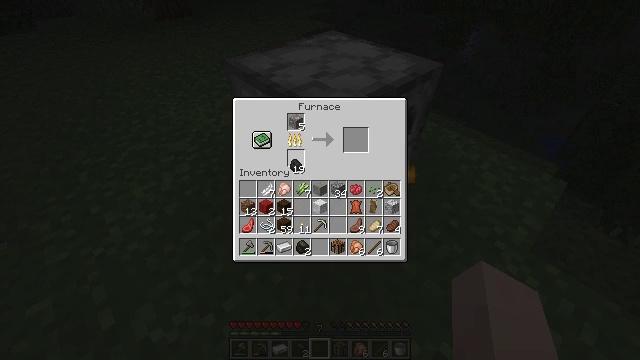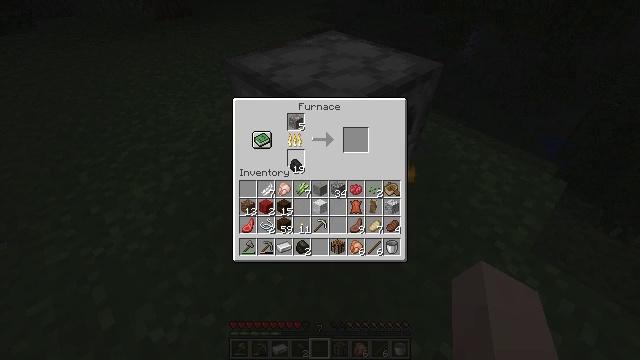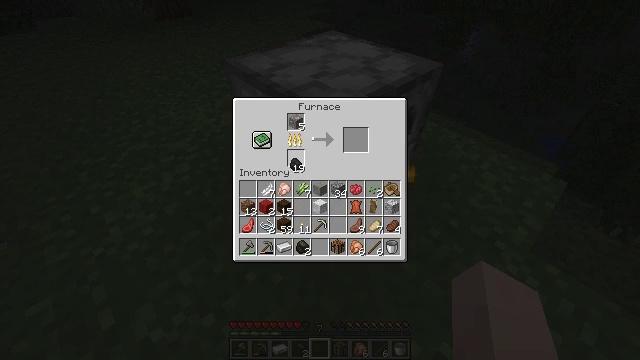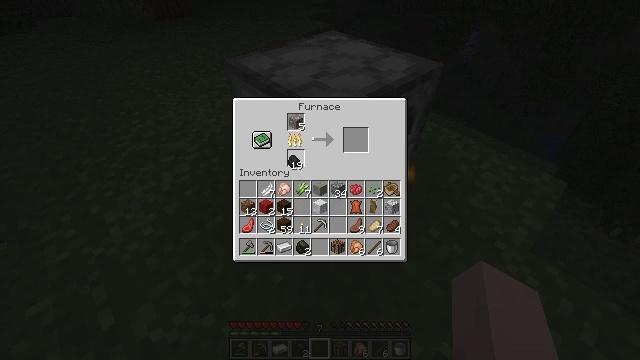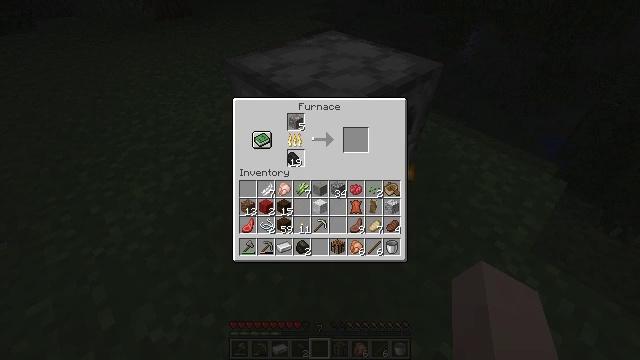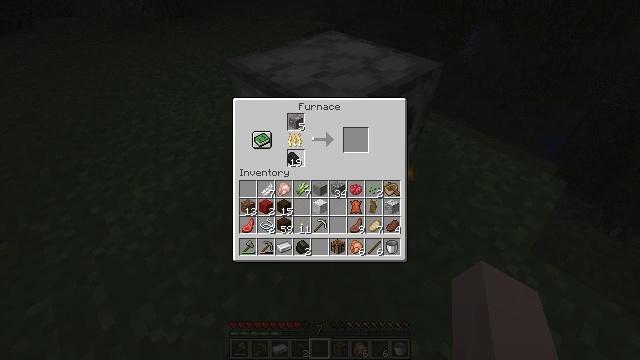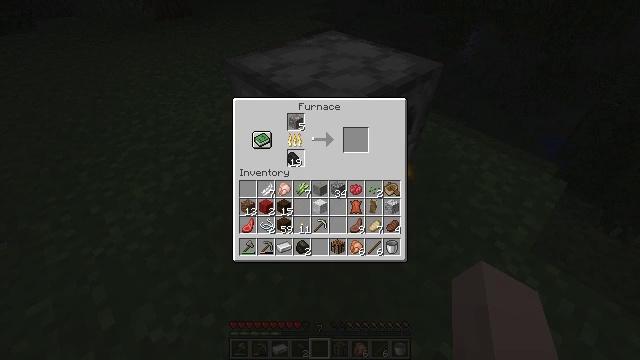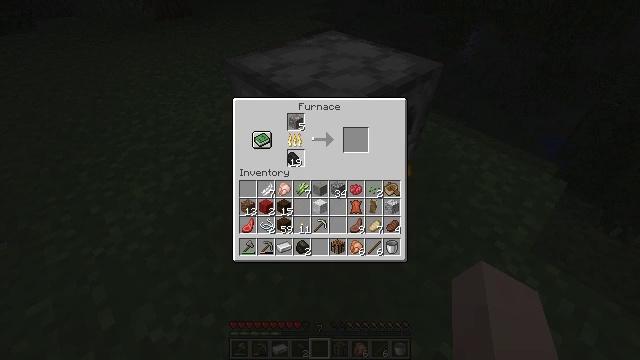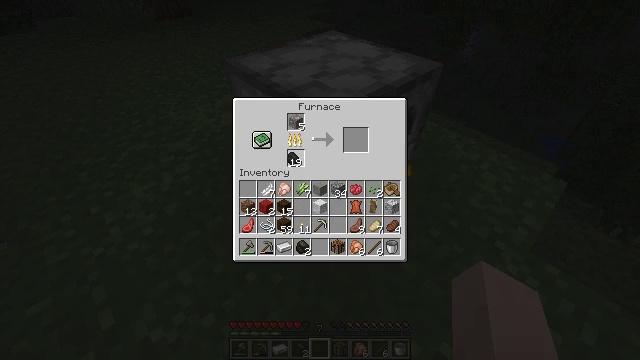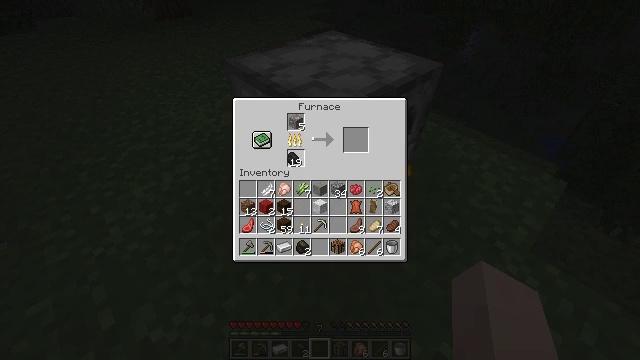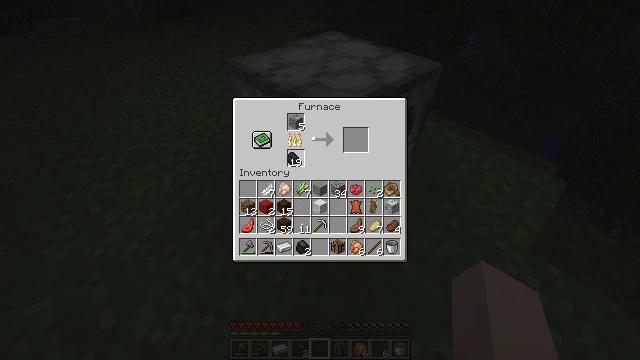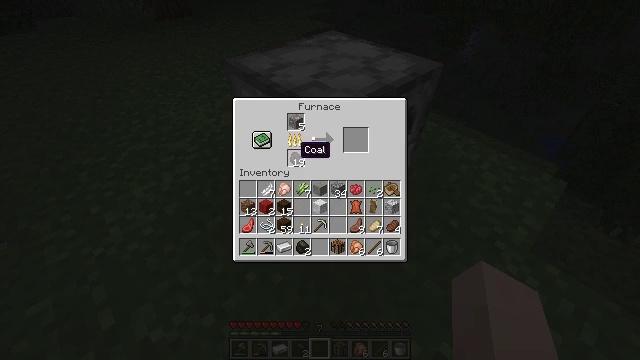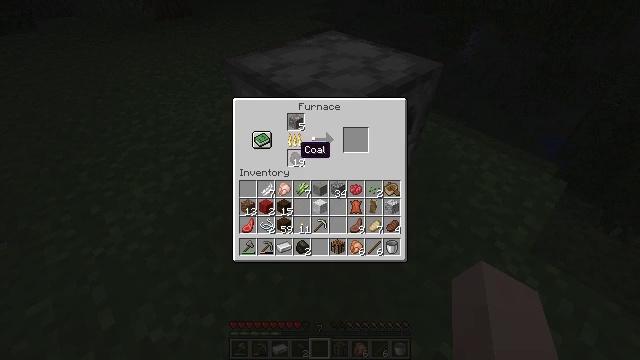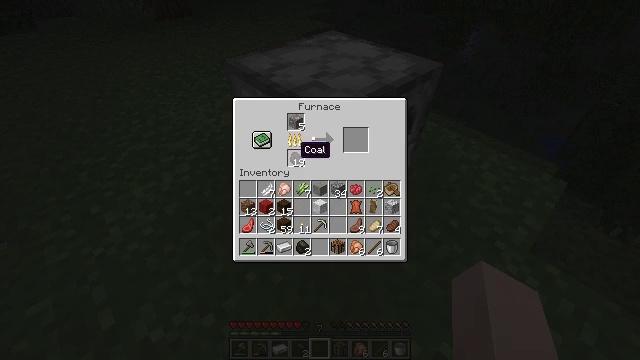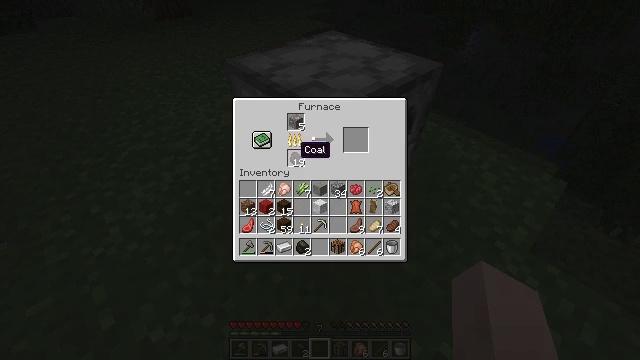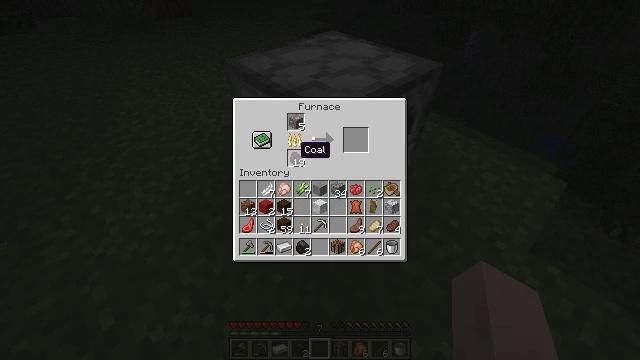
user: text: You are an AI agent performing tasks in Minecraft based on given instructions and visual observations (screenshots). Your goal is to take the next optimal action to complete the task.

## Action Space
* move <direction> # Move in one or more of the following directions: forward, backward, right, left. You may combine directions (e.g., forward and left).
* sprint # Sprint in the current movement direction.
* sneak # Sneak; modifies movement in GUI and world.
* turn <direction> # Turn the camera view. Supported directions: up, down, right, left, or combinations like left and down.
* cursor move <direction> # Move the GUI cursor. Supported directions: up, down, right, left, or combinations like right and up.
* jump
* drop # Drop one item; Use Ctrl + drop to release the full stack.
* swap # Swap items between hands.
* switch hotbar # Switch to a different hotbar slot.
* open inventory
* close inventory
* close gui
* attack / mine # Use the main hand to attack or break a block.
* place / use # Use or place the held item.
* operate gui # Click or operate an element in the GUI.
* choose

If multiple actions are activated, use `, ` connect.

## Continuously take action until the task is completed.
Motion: motion action
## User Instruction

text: Mine the red bed from the ground.
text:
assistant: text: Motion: no_op
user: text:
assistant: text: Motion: no_op
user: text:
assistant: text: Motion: no_op
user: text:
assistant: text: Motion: no_op
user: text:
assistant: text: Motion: no_op
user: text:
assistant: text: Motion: no_op
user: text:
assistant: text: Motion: no_op
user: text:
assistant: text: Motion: operate gui
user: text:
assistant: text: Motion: operate gui
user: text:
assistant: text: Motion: operate gui
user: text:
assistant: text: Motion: no_op
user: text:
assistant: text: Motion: no_op
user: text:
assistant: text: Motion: no_op
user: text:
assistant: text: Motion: no_op
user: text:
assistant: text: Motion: no_op
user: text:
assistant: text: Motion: no_op
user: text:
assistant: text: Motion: no_op
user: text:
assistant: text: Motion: cursor move right
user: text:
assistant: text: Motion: cursor move right
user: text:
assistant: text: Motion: cursor move right
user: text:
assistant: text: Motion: no_op
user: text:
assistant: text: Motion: no_op
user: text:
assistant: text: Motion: turn right, close gui
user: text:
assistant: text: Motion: turn right
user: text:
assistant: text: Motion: turn right and down
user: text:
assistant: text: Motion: turn right
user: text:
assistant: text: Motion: turn right and down
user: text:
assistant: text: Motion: move left, turn right and down
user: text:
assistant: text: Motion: move left, turn right and up
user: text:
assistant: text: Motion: move left, turn right and up